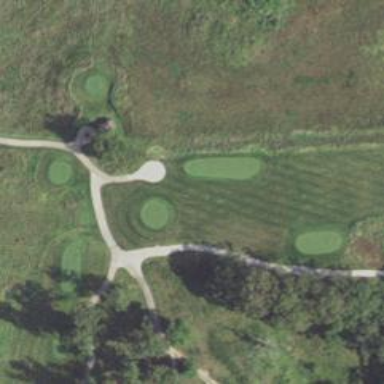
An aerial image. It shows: Path for both road and golf.